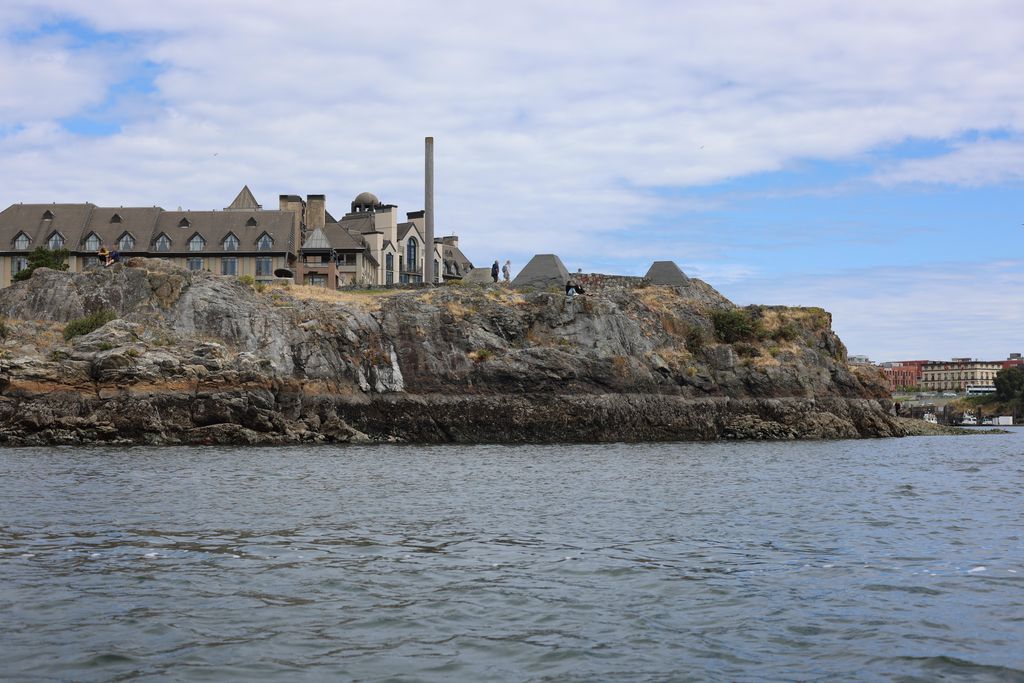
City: victoria